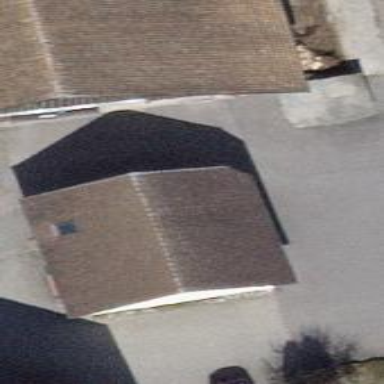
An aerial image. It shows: Barn with gabled roof.